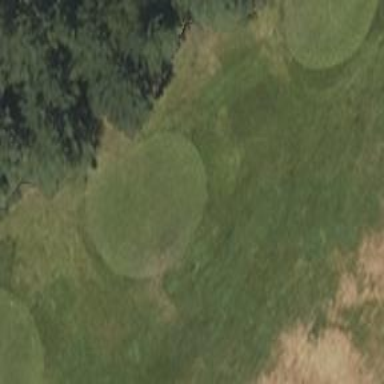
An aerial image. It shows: Golf tee.